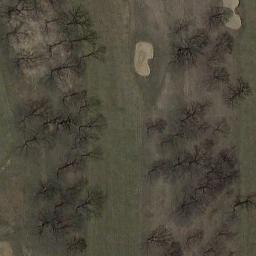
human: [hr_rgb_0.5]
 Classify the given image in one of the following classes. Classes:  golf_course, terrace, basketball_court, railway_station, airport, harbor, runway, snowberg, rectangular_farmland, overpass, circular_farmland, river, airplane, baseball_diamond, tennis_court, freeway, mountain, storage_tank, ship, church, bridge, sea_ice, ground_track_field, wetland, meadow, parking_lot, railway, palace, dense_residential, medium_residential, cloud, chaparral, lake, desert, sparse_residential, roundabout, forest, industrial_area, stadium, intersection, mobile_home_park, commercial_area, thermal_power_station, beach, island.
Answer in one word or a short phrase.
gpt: golf_course